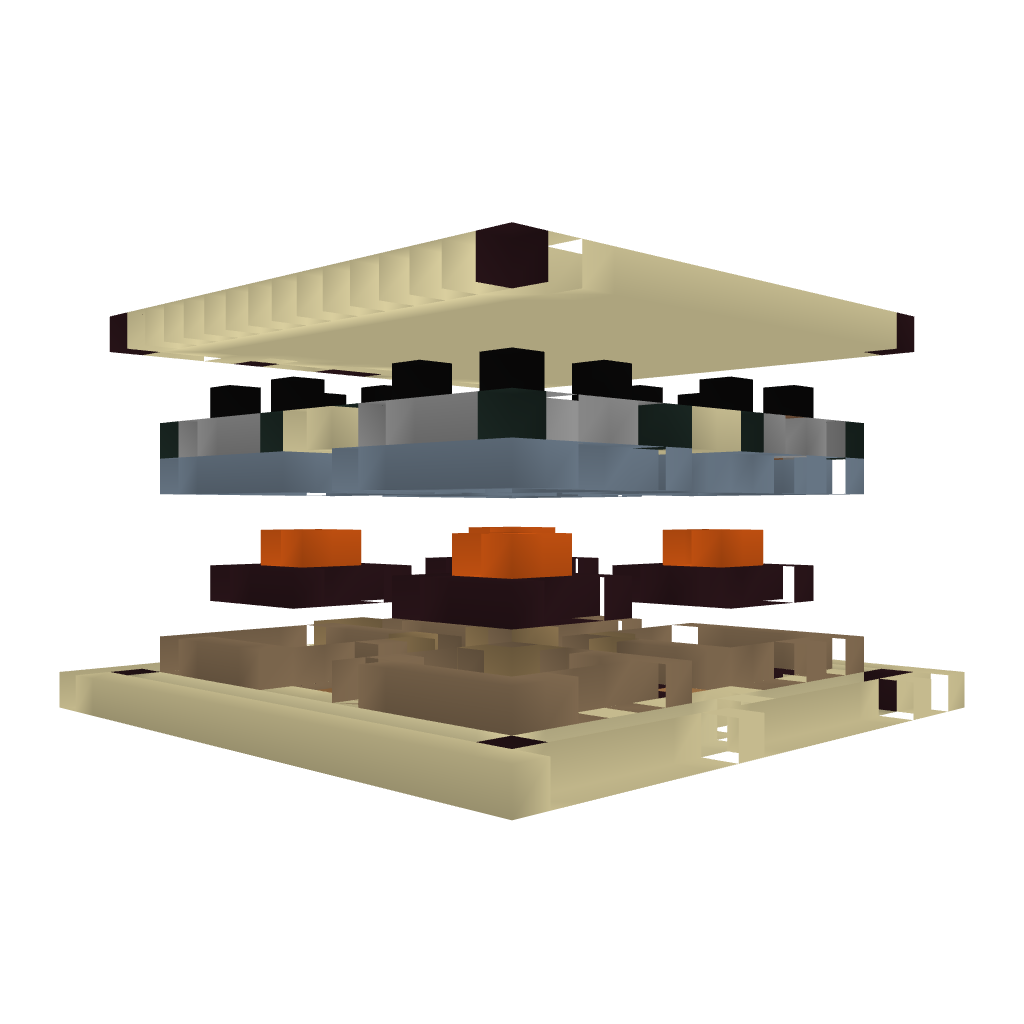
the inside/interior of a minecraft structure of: Mob Trap